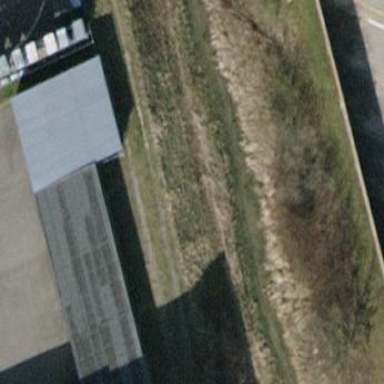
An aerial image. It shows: View of roof of building.